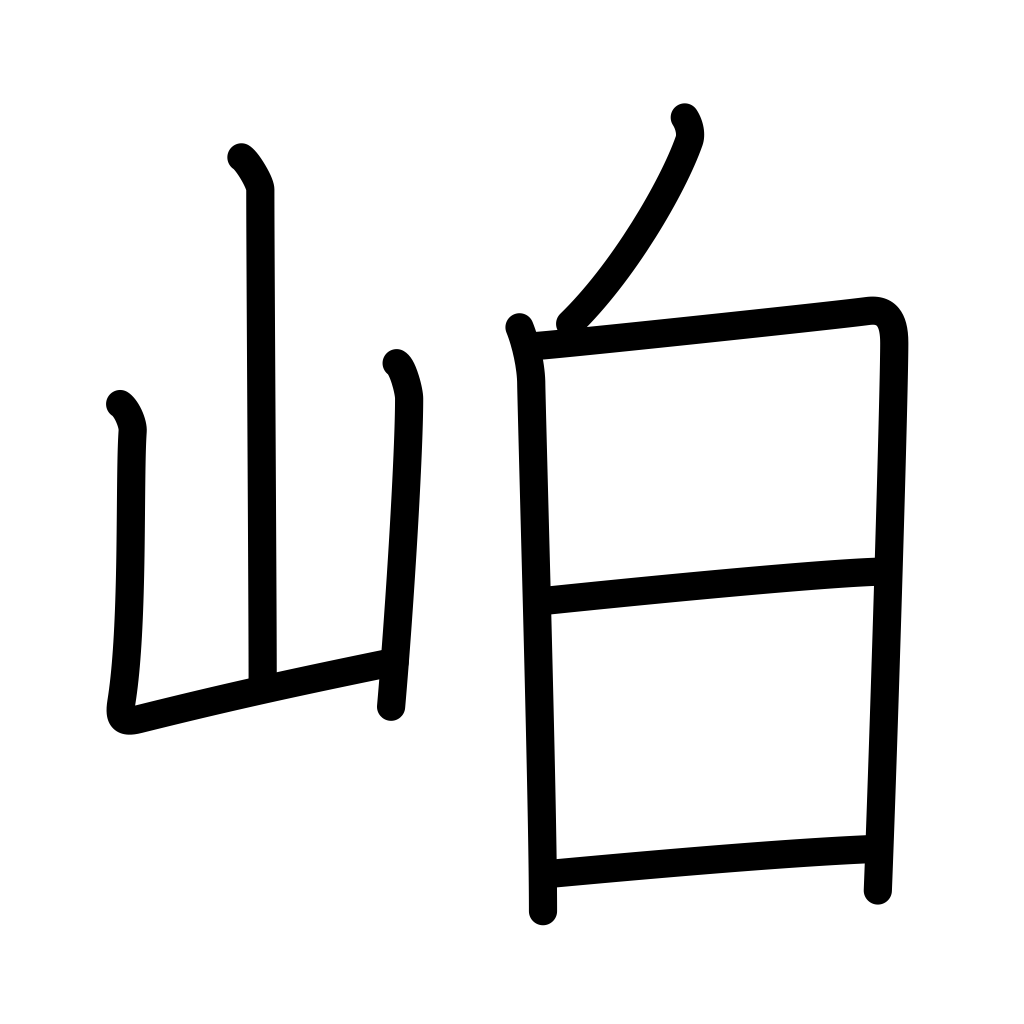
Meaning: dense mountain vegetation